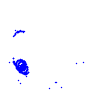
Particle: electron